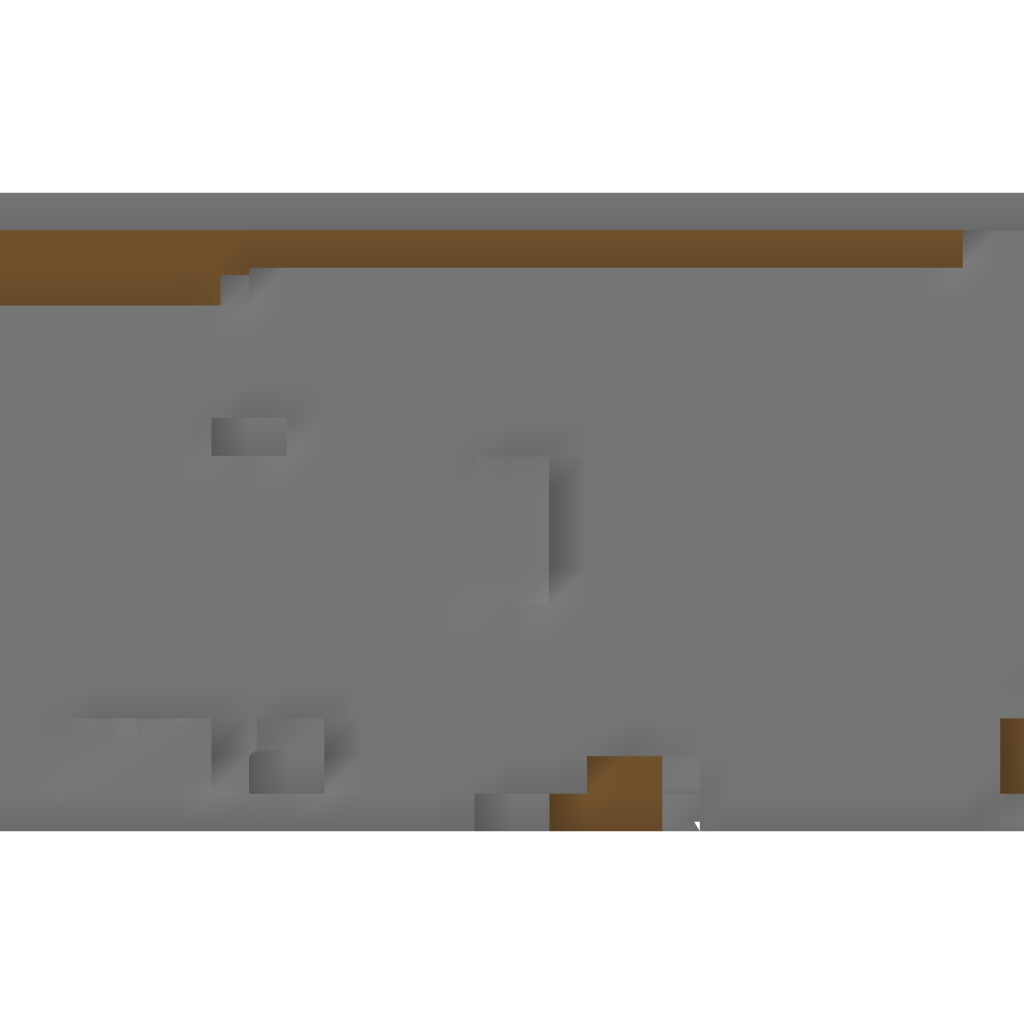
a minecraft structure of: Super Efficient Mob Grinder bad low quality